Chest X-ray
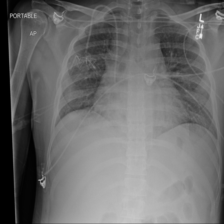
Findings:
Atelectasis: negative
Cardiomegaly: negative
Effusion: negative
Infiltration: negative
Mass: negative
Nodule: negative
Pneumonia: negative
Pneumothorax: negative
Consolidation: negative
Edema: negative
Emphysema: negative
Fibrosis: negative
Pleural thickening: negative
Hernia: negative